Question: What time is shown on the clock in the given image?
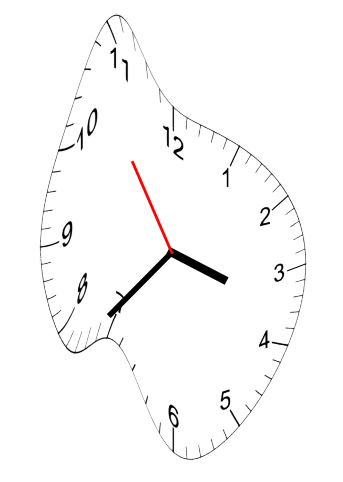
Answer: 03:36:54